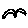
Label: bird